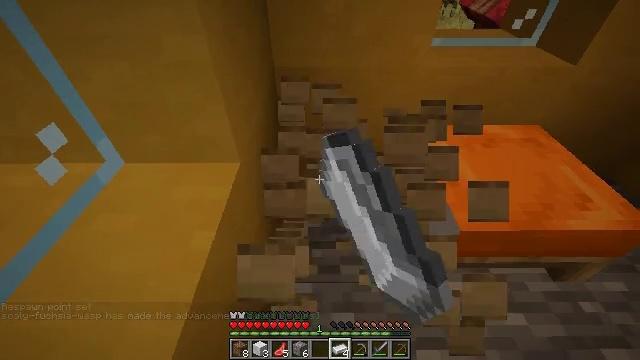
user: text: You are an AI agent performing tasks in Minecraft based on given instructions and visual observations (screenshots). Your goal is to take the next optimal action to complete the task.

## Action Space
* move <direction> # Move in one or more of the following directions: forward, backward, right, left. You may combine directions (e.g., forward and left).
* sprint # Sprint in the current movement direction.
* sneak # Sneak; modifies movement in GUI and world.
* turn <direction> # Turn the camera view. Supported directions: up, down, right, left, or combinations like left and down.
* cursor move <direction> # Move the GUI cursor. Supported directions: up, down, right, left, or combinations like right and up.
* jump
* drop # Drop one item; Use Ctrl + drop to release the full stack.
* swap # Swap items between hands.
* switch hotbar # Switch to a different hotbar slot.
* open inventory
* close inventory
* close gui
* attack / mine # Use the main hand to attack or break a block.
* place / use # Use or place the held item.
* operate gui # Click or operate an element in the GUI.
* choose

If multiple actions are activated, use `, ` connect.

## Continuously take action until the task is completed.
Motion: motion action
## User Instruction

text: Break the orange bed to collect it.
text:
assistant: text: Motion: attack / mine